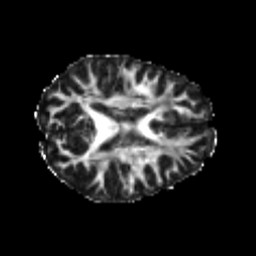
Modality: FA
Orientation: axial
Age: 22
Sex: female
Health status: healthy
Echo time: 0.074 s